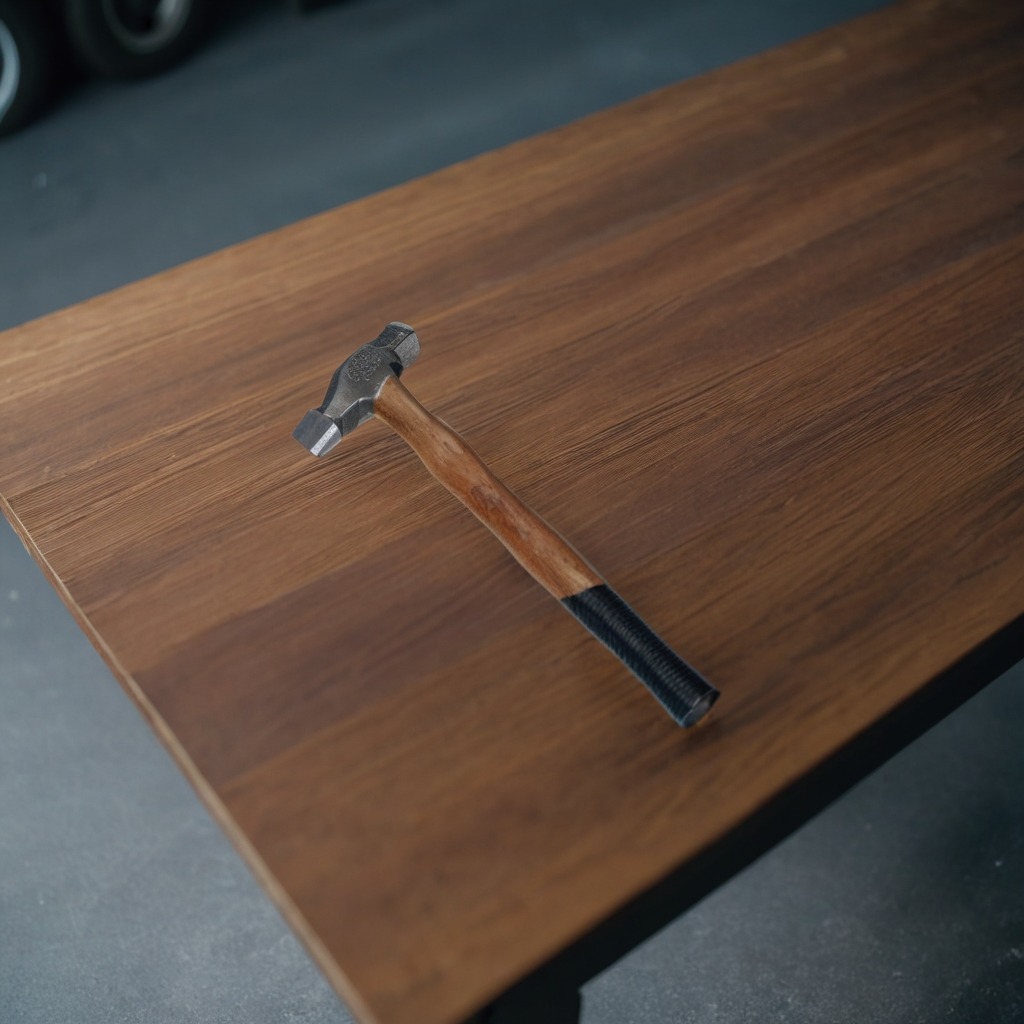
A hammer lies on the table with faint burn marks in a small garage at twilight.